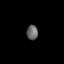
Tissue: lung
Cell type: Epithelial cells
Senescence score: 0.2124
Nuclear area (px): 167
Mean DAPI intensity: 100.826